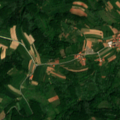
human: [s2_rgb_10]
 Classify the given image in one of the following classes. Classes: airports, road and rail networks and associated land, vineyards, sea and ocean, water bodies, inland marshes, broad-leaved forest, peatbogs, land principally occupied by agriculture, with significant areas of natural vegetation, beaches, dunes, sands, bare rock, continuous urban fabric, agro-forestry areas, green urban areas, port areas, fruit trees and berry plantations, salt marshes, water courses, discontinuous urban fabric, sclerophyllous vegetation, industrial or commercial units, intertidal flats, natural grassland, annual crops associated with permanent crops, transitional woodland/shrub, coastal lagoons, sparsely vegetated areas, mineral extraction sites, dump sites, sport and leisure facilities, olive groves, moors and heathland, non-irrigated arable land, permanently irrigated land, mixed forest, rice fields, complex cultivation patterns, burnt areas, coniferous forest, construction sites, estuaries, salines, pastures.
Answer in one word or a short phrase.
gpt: discontinuous urban fabric, complex cultivation patterns, land principally occupied by agriculture, with significant areas of natural vegetation, broad-leaved forest